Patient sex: M
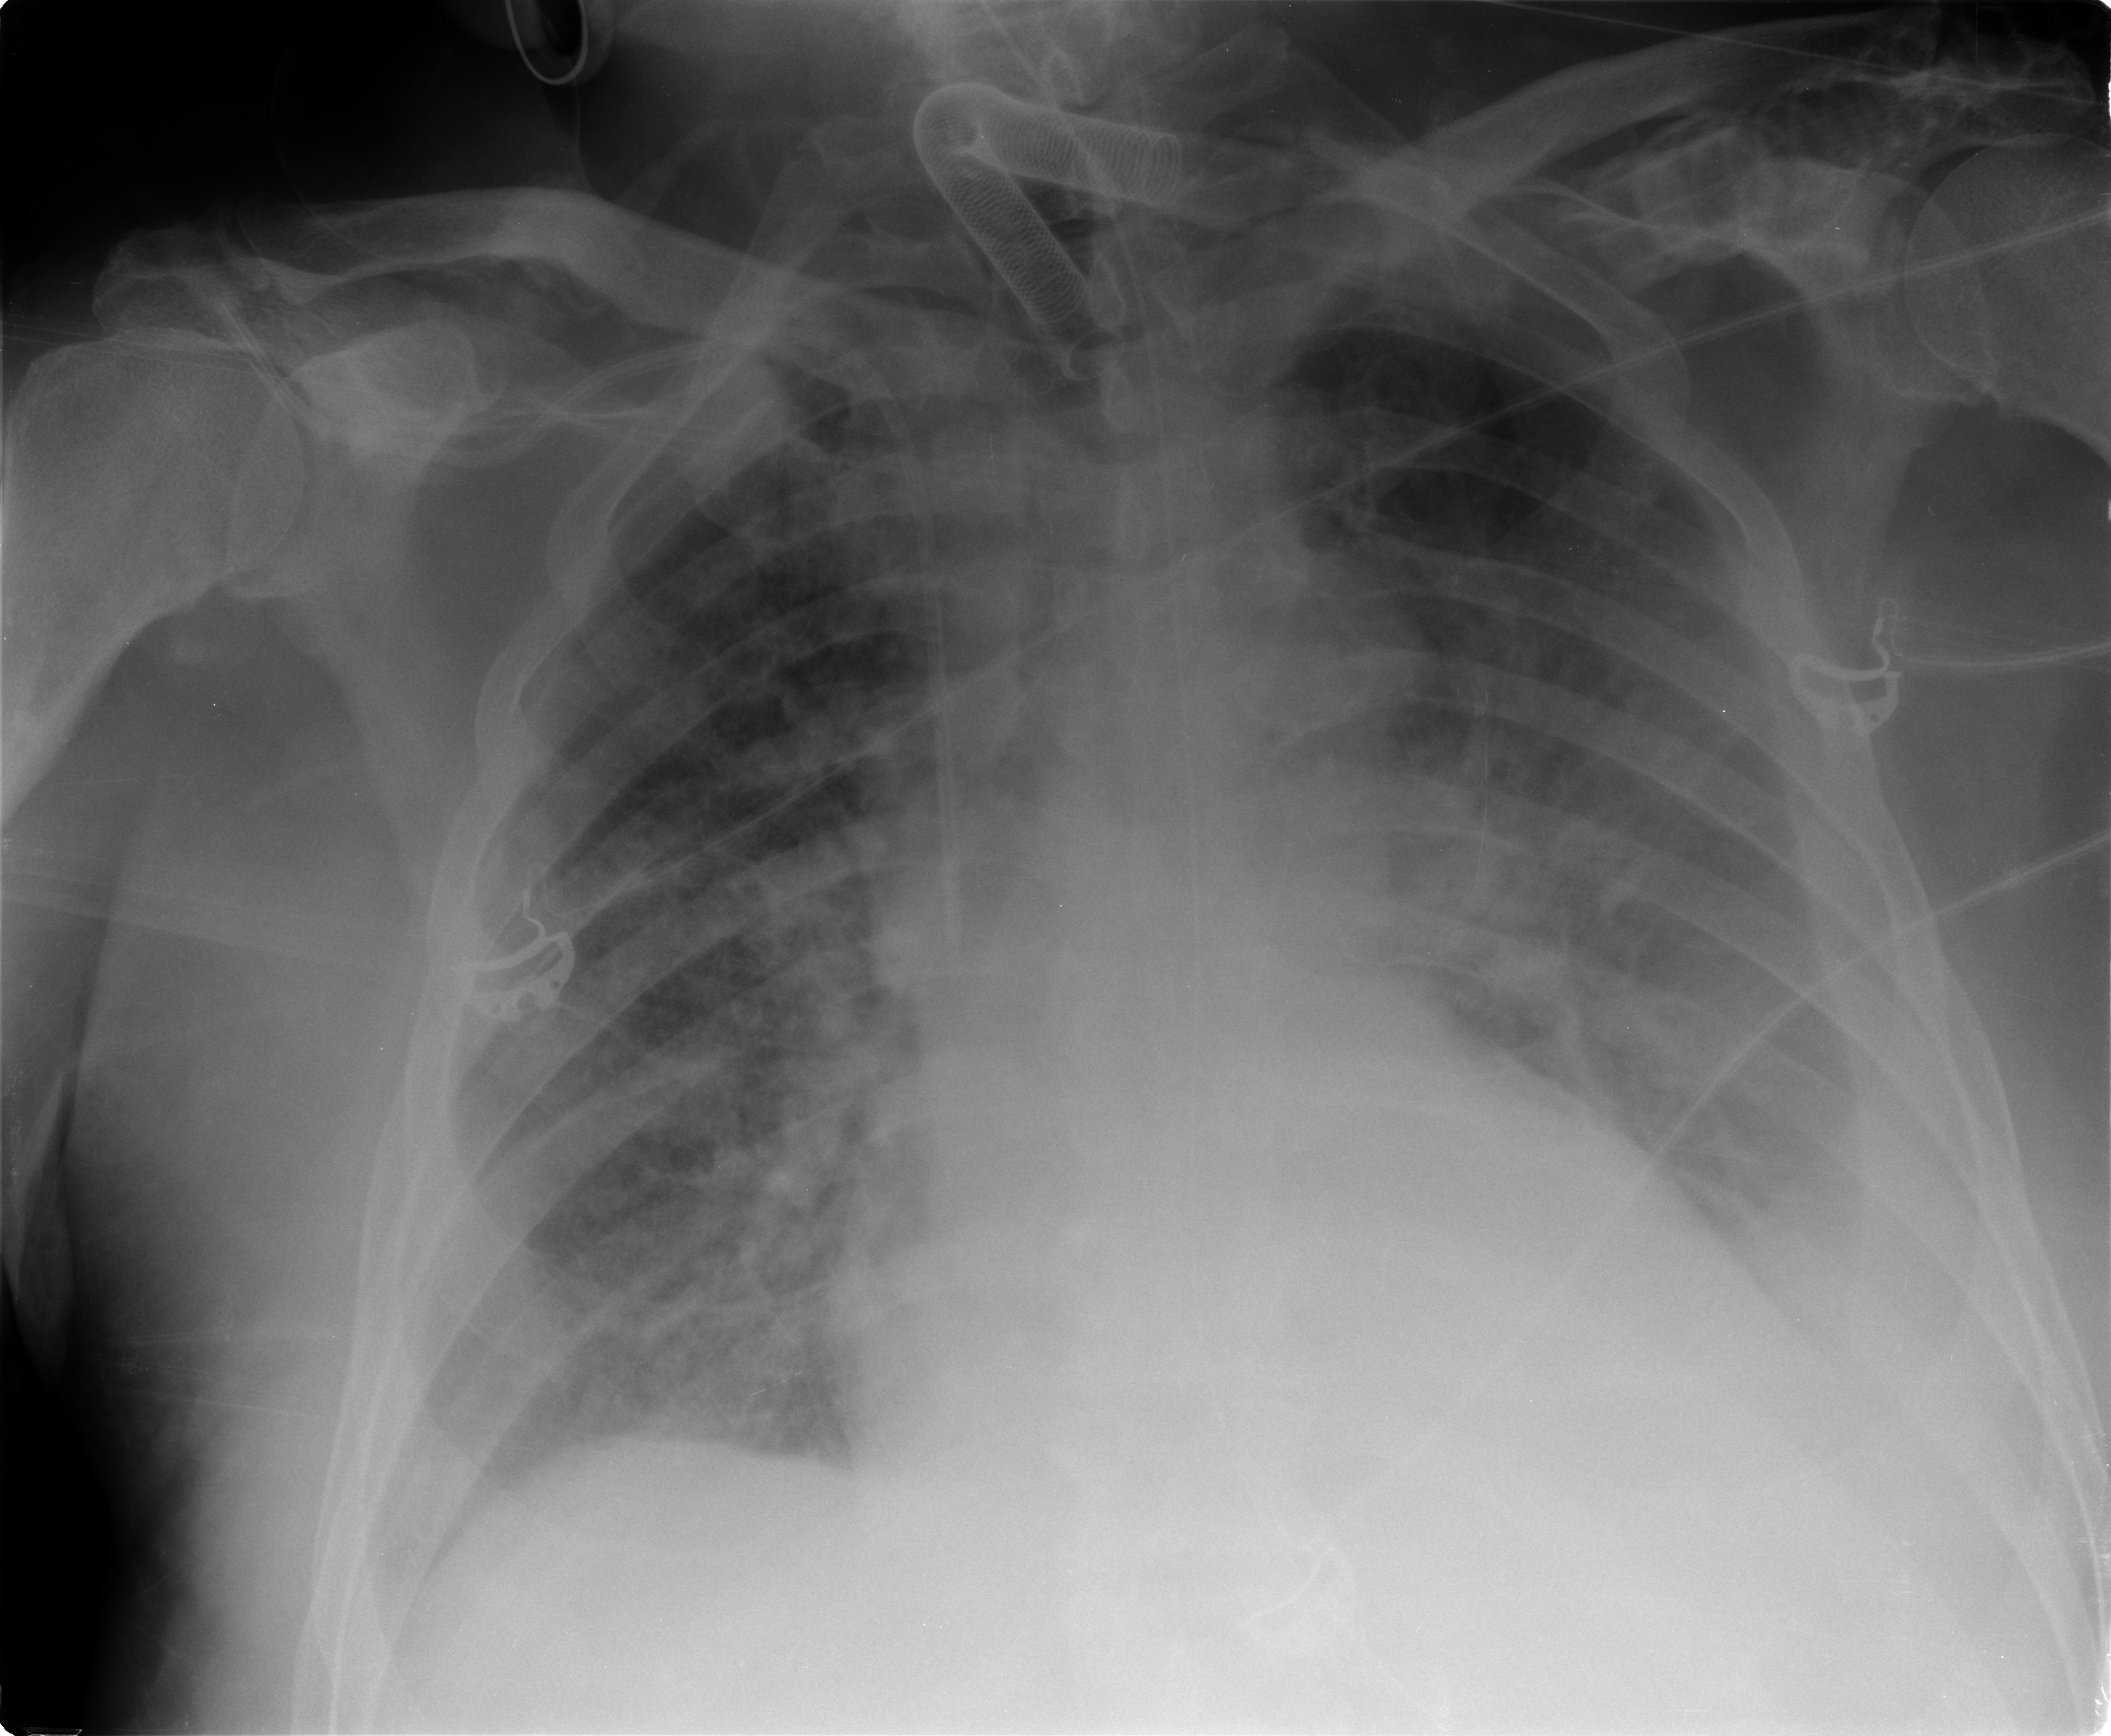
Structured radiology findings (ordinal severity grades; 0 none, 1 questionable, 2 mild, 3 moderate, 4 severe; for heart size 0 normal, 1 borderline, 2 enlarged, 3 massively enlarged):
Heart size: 2
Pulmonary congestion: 2
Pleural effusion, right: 0
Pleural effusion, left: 2
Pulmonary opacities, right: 3
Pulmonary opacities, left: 2
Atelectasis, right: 2
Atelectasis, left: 2